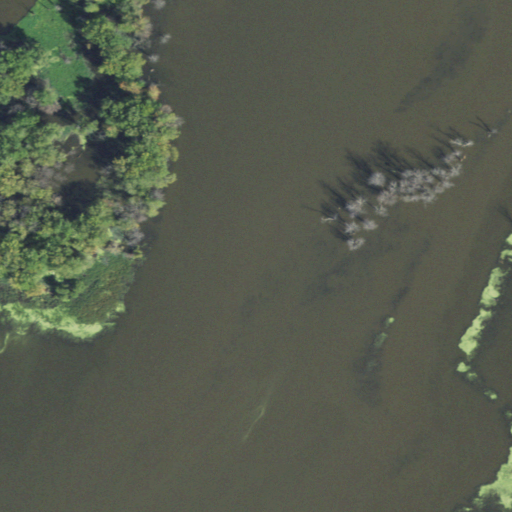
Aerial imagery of island in Iowa named Jackson Island containing open water, woody wetlands, and herbaceous wetlands